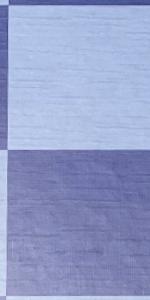
Label: Empty